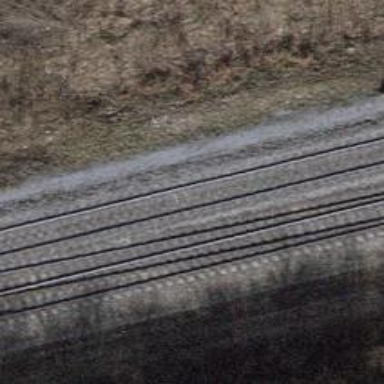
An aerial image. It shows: Rail siding with electrified tracks using contact line.